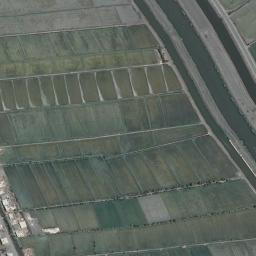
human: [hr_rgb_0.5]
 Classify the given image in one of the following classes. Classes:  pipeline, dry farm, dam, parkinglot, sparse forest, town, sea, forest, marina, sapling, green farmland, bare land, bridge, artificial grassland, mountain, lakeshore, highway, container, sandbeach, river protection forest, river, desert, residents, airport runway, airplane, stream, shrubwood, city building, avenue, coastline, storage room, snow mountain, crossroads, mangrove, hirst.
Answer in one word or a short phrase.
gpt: green farmland